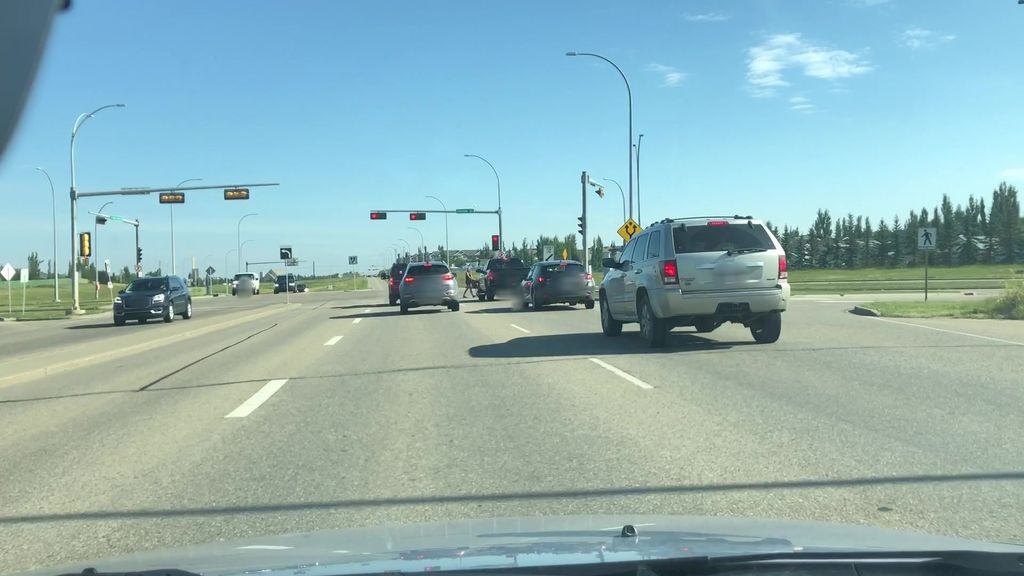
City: edmonton